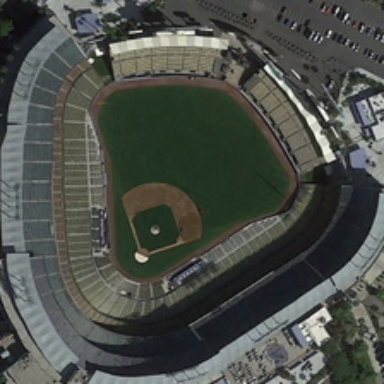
The bird's nest stadium is surrounded by vegetation regularly .